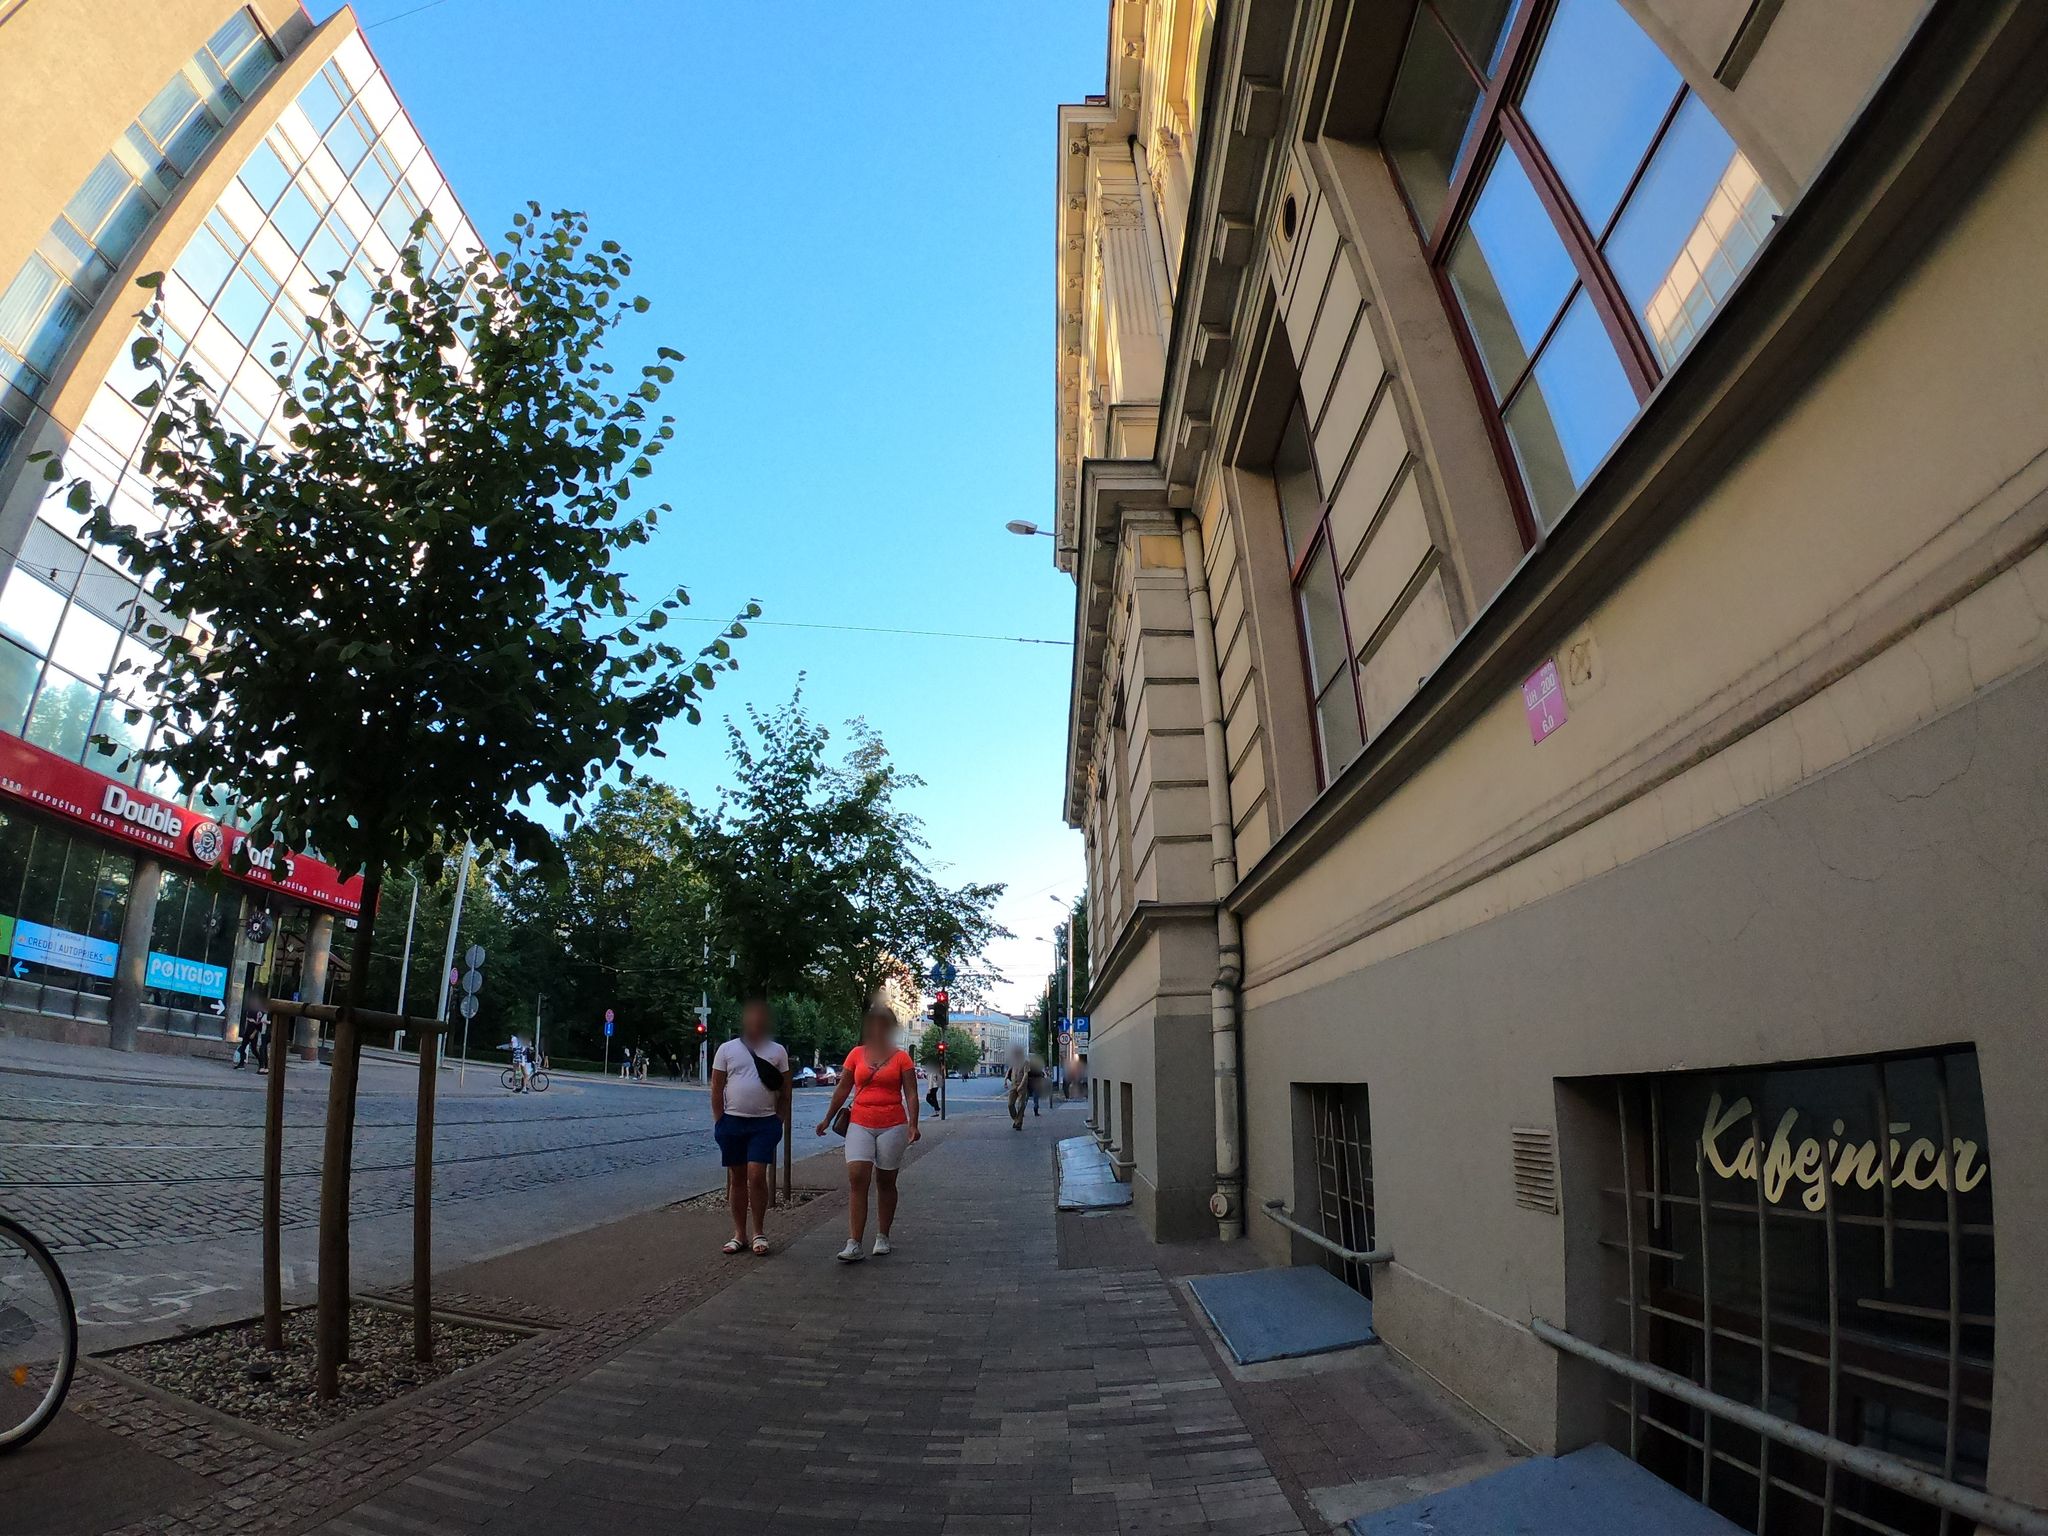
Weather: clear
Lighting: day
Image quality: good
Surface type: walking surface
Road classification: footway
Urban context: urban centre
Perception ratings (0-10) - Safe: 2.09, Lively: 8.46, Beautiful: 3.76, Boring: 1.64, Depressing: 2.29, Wealthy: 7